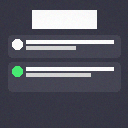
Screen state: on